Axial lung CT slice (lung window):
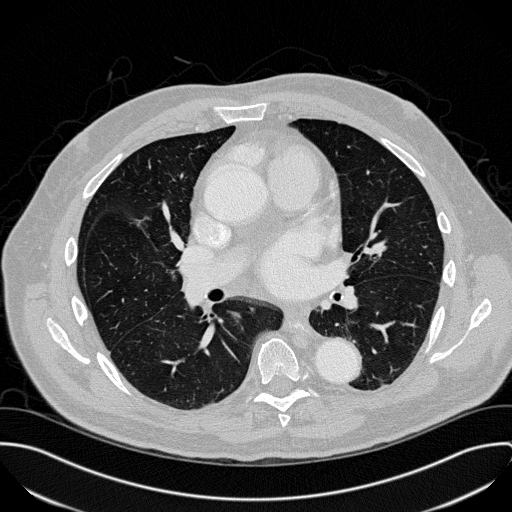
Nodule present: no